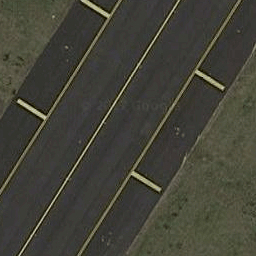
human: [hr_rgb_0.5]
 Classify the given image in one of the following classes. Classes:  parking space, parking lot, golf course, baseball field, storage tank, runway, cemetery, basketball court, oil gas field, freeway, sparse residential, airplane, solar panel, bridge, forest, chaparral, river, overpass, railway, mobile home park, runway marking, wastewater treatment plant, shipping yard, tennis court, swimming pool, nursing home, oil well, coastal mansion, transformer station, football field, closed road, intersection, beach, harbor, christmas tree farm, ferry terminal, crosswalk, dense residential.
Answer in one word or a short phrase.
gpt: runway marking